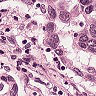
Metastatic tissue present: yes